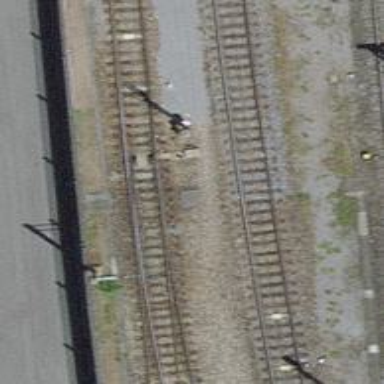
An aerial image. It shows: Railway switch.